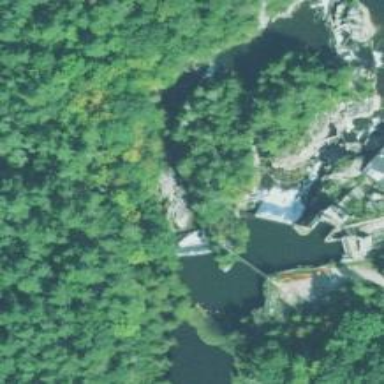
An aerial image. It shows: Dam across waterway.